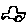
Label: car